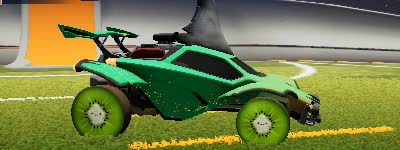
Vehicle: octane